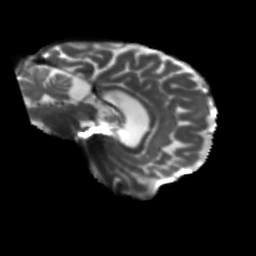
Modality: T2w
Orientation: sagittal
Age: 66
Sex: female
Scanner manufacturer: siemens
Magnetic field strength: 3 T
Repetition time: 5.47 s
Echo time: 0.0854 s